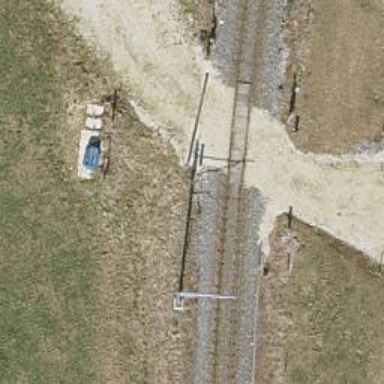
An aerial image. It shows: Railway level crossing.